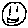
Label: smiley face